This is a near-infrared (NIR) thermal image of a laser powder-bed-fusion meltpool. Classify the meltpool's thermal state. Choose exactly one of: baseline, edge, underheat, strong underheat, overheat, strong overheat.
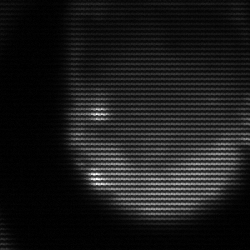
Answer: edge